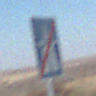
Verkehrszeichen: EndeAutbahn
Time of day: Midday
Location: Outdoor (Nature)
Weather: Clear
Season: NotSpecified
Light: Natural